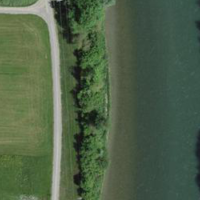
EUNIS habitat code: 24
Species observed at this site:
Colias croceus